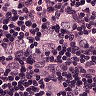
Metastatic tissue present: yes